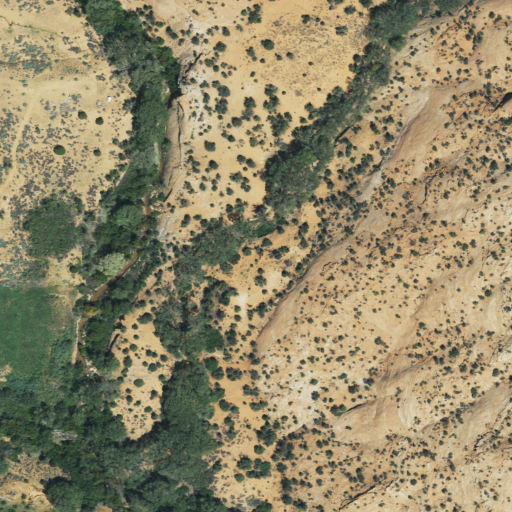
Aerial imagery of valley in Utah named Hot Canyon containing shrub, pasture, barren land, woody wetlands, and open development